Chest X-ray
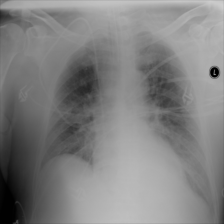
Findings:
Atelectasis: negative
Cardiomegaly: negative
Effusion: positive
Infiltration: positive
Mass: negative
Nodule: negative
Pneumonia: negative
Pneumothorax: negative
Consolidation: negative
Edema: positive
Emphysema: negative
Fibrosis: negative
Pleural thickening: negative
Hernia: negative